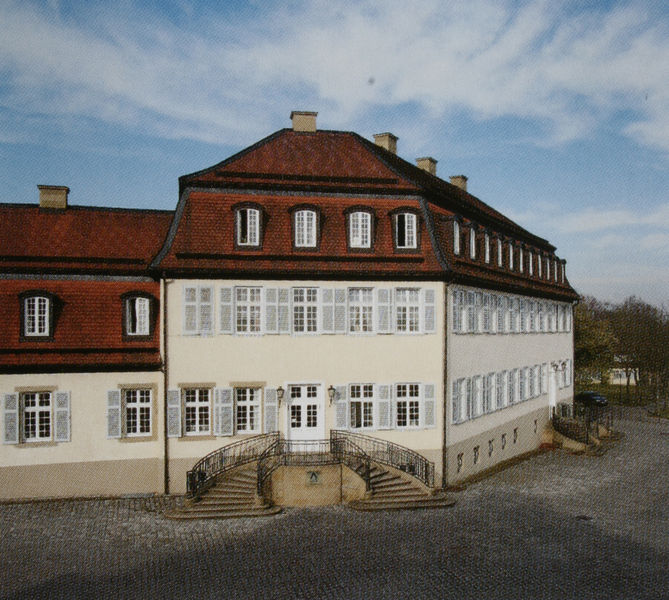
Titel: Kopfbau des "Officenbaus"
Künstler: Johann Friedrich Weyhing
Standort: Stuttgart
Institution: Schloss Solitude
Schlagwörter: baum, blau, blätter, gemälde, himmel, laub, schatten, weiß, wolken, bäume, grün, ocker, stadt, braun, fenster, grau, lampen, laternen, licht, strasse, tür, zeichnung, anlage, dach, gebäude, haus, park, rot, schloss, wiese, beige, architektur, barock, sockel, stein, gitter, dachziegel, fensterläden, kamin, kamine, schornstein, ecke, ansicht, fassade, pflaster, dächer, giebel, mauer, schornsteine, sprossenfenster, ziegel, grafik, graphik, hof, naiv, läden, markt, platz, auto, treppe, treppen, jugendstil, aufgang, geländer, stufen, menschenleer, foto, eingang, eingänge, keller, fensterladen, wohnhaus, balustrade, kopfsteinpflaster, pflastersteine, koloriert, anwesen, gutshaus, mauern, walmdach, mansarde, freitreppe, auffahrt, etagen, geschosse, kellerfenster, himel, fensterflügel, stockwerke, jugendstiel, landsitz, fesnter, palais, haupteingang, satteldach, treppenaufgang, fensterfront, giebelfenster, seiteneingang, untergeschoß, wies, handlauf, krüppelwalmdach, schlpss, flügelfenster, e, mansardengeschoss, rote ziegel, freireppe, fensterläüden, paalast